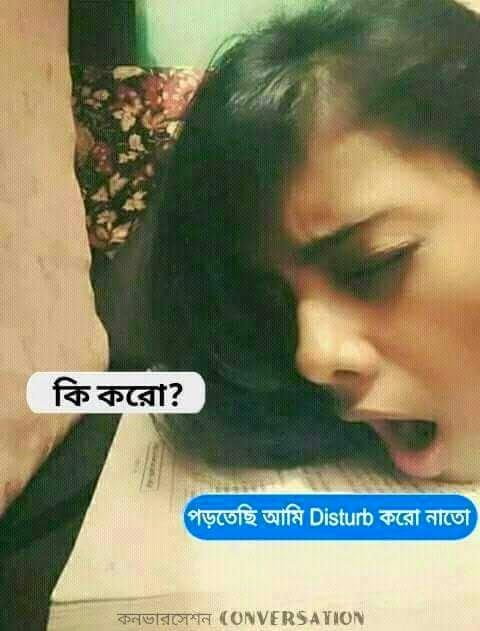
Caption: কি করো ?  পড়তেছি আমি  Disturb করো নাতো
Label: hate